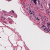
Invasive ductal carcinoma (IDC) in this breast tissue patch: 1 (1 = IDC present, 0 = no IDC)